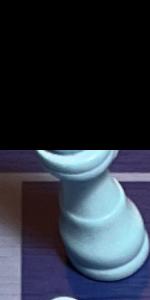
Label: Empty